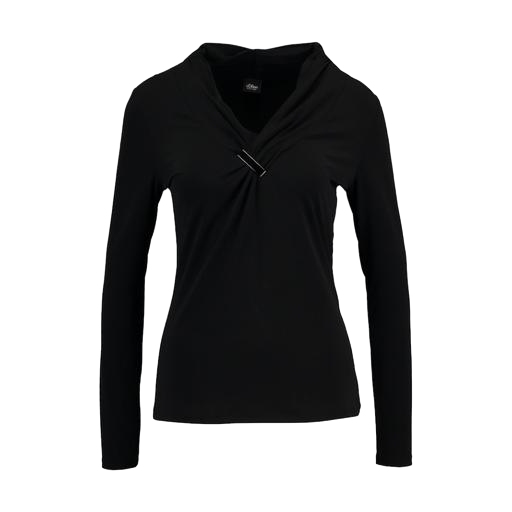
long-sleeve top, black twist front long sleeve tee, black eliza long-sleeved top, white background